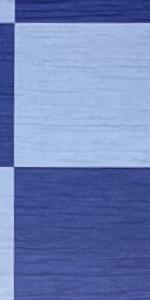
Label: Empty